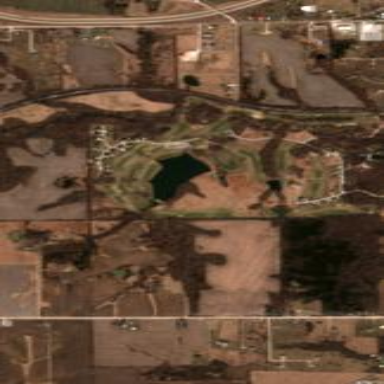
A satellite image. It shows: Golf course.